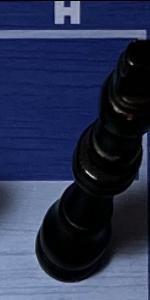
Label: King_Black